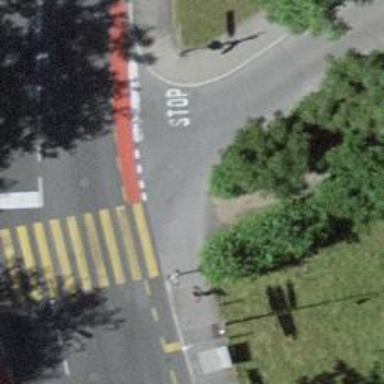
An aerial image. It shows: Pedestrian crossing with zebra markings on the footway.